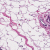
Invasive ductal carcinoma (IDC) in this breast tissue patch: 0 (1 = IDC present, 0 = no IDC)